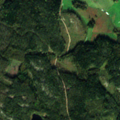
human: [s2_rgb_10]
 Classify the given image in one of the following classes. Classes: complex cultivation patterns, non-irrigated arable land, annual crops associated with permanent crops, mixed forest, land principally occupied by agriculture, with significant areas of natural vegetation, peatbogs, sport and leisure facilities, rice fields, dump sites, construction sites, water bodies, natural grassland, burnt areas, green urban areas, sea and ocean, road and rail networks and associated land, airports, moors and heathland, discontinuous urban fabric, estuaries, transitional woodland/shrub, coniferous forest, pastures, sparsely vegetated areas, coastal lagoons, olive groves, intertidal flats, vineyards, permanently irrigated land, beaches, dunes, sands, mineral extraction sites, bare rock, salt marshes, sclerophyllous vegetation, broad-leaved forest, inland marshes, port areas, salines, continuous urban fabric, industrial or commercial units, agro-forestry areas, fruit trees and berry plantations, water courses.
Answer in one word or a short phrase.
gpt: land principally occupied by agriculture, with significant areas of natural vegetation, coniferous forest, mixed forest